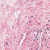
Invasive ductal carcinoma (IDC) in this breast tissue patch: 0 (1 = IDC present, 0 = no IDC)